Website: apple-inc
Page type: cart
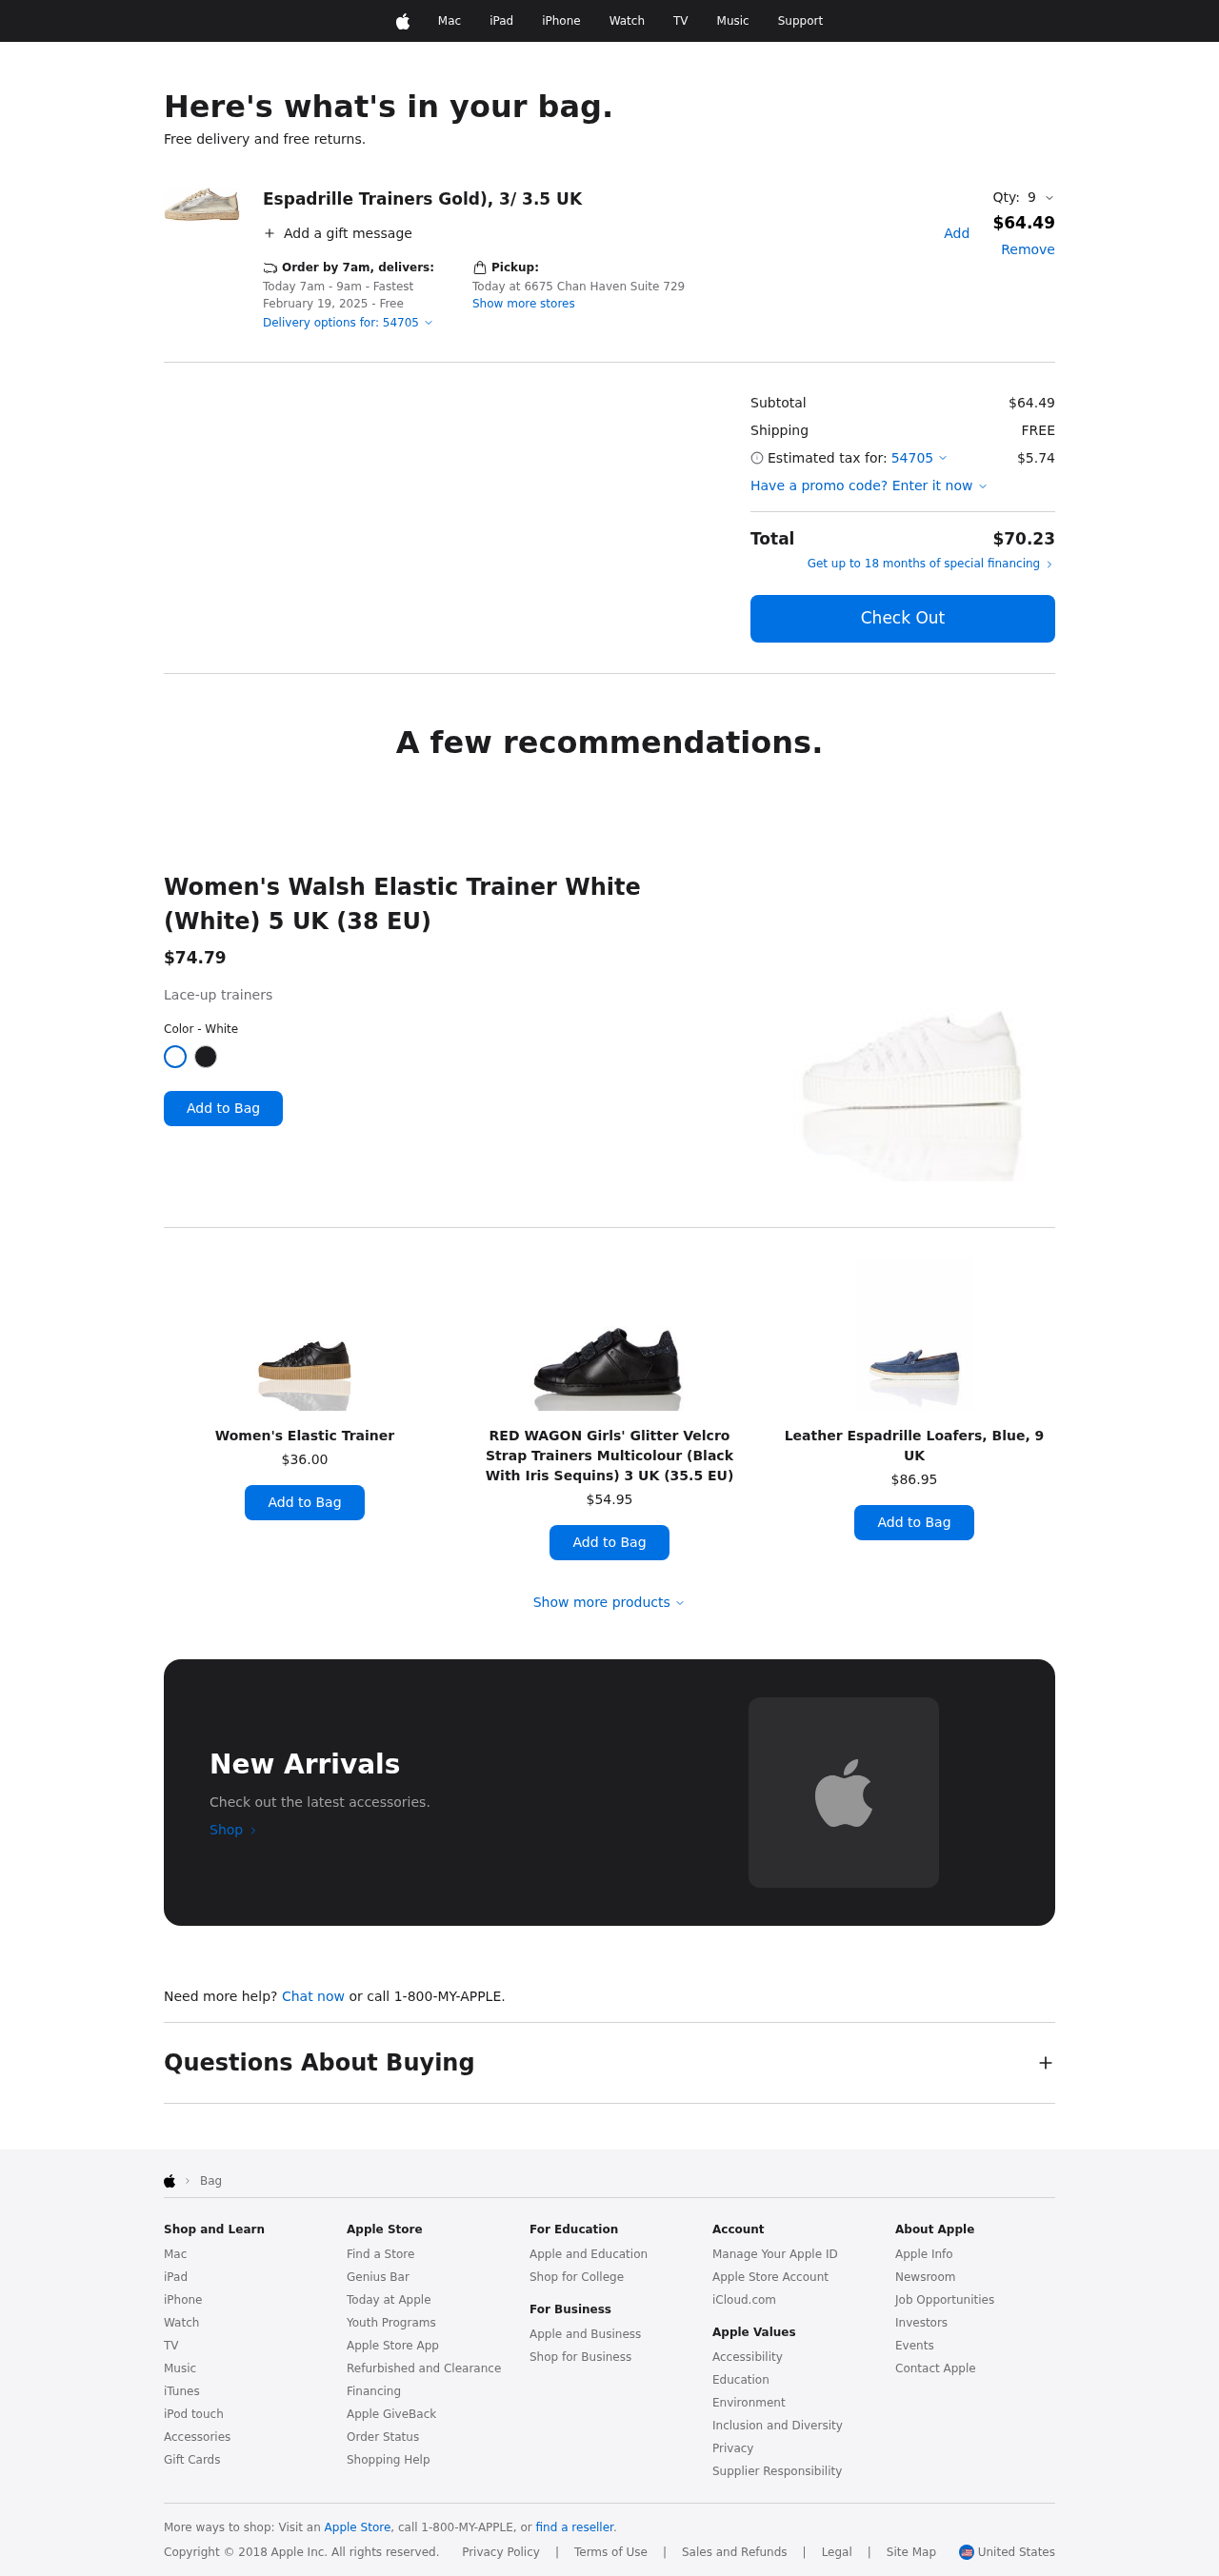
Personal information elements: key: PII_LOCATION1_STREET
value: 6675 Chan Haven Suite 729
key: PII_POSTCODE
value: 54705
Product elements: key: PRODUCT1_NAME
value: Espadrille Trainers Gold), 3/ 3.5 UK
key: PRODUCT1_PRICE
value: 64.49
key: PRODUCT1_QUANTITY
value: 9
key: PRODUCT2_DESC
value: Lace-up trainers
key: PRODUCT2_NAME
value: Women's Walsh Elastic Trainer White (White) 5 UK (38 EU)
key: PRODUCT2_PRICE
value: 74.79
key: PRODUCT3_NAME
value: Women's Elastic Trainer
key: PRODUCT3_PRICE
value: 36
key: PRODUCT4_NAME
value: RED WAGON Girls' Glitter Velcro Strap Trainers Multicolour (Black With Iris Sequins) 3 UK (35.5 EU)
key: PRODUCT4_PRICE
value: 54.95
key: PRODUCT5_NAME
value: Leather Espadrille Loafers, Blue, 9 UK
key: PRODUCT5_PRICE
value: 86.95
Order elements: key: ORDER_SHIPPING_DATE
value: Today 7am - 9am
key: ORDER_DELIVERY_DATE
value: February 19, 2025
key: ORDER_SUBTOTAL
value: $64.49
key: ORDER_SHIPPING_COST
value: FREE
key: ORDER_TAX
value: $5.74
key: ORDER_TOTAL
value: $70.23